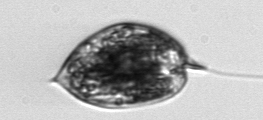
Label: Prorocentrum_micans